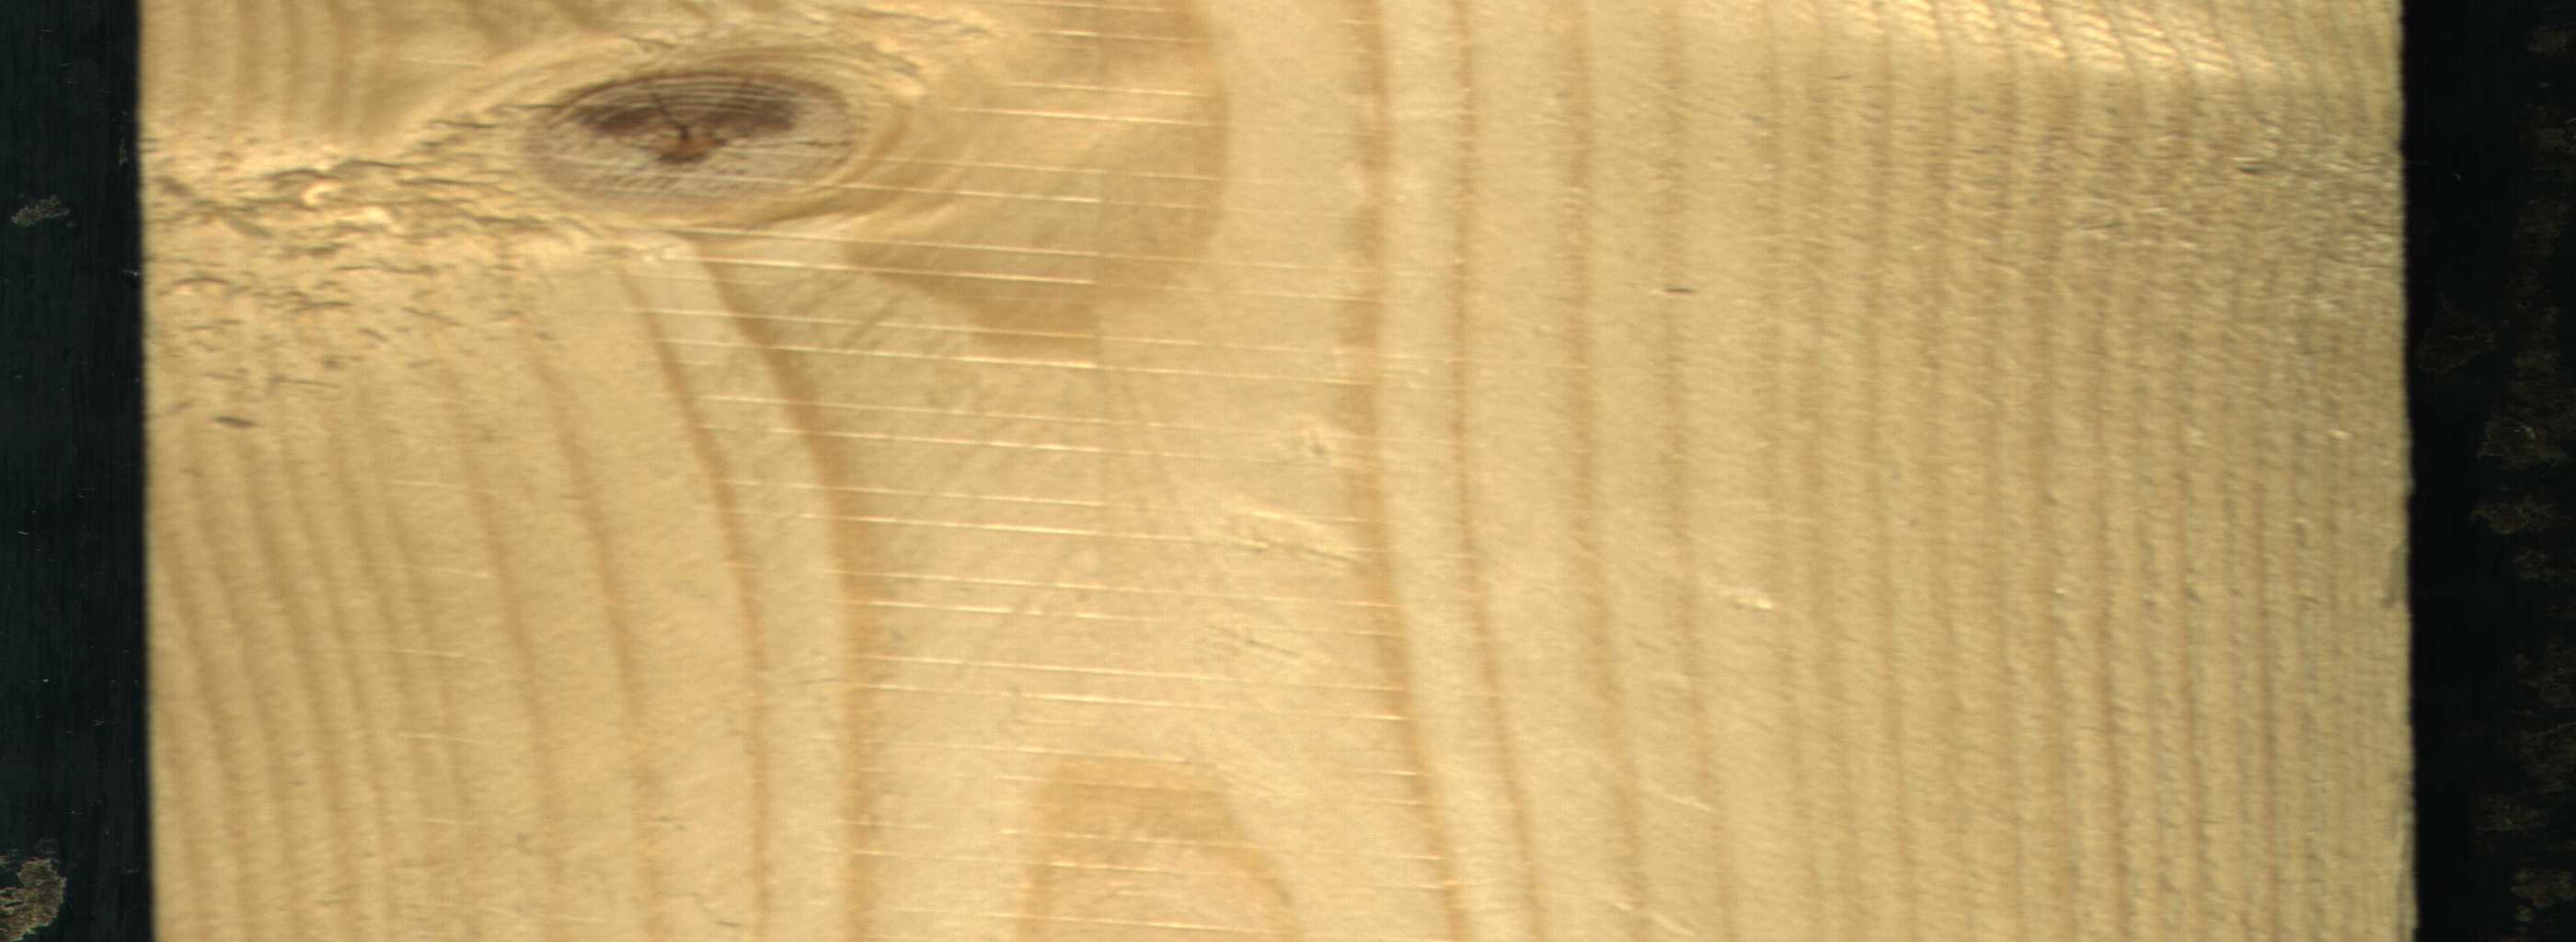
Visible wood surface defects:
Live_Knot